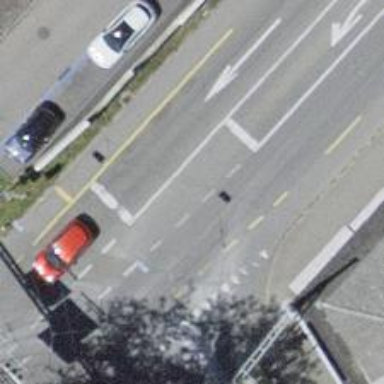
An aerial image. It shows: Road with traffic signals.